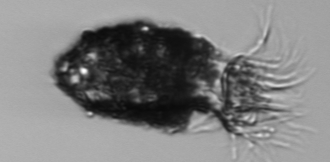
Label: Stenosemella_pacifica